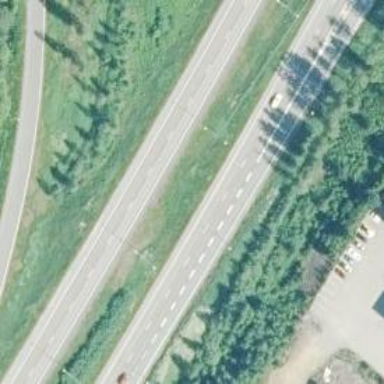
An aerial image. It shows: Motorway junction.